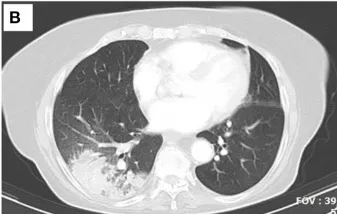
Serial thoracic computed tomographies (CTs) that demonstrate the lesion migration. (C) Image at the time of the CT-guided biopsy.
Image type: radiology (ct)